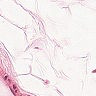
Metastatic tissue present: no